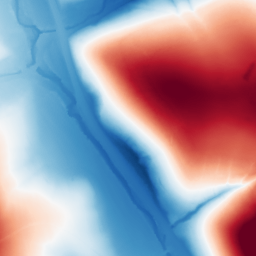
Category: classical
Decomposition family: gaussian
Decomposition parameters: sigma: 100
Upsampling method: quadratic
Upsampling parameters: scale: 4
Upsampling scale: 4